Question: Well I have a strange problem. I set up my prestashop carrier with the settings as in the image:
Now when I checkout with an address belongs to country India( Which is in Asia continent), it says
> There is 1 error
1. There are no carriers that deliver to the address you selected.
Whats wrong with my configuration?
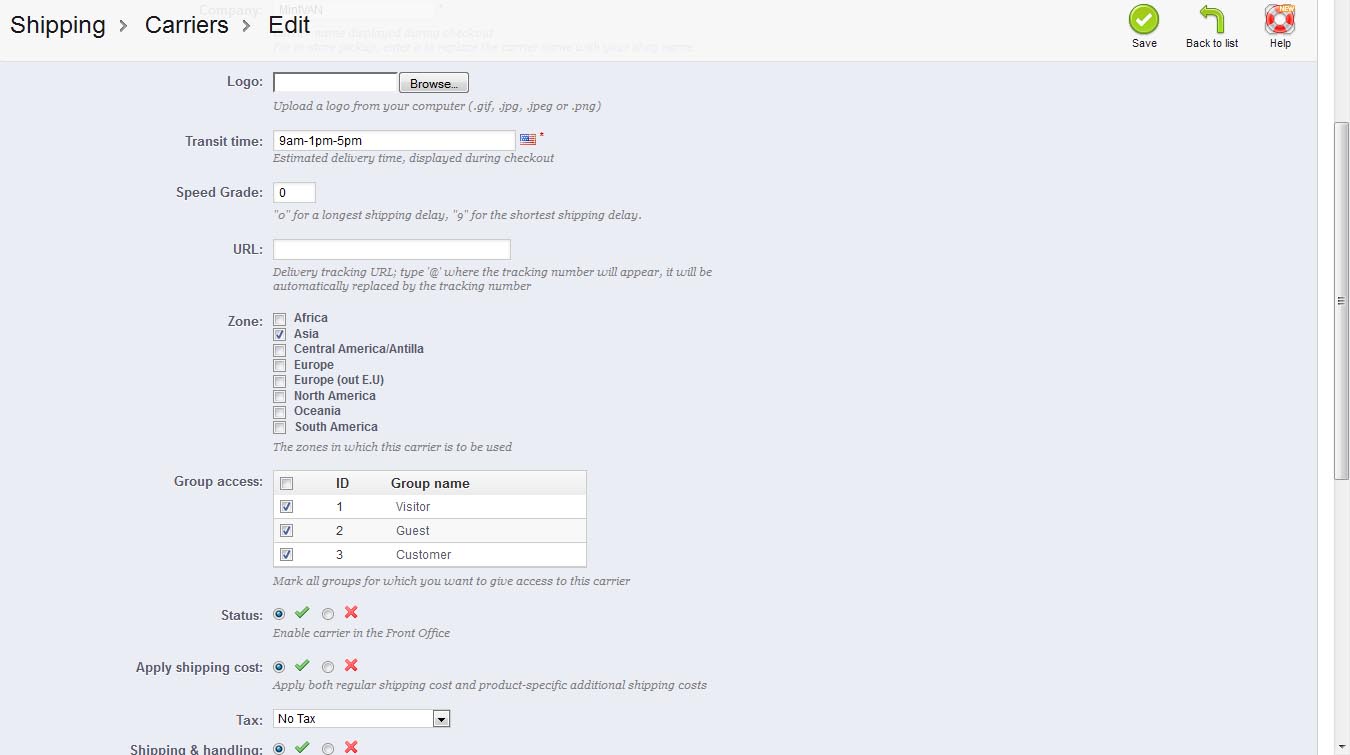
Answer: First go to shipping tab on header..then click on shipping submenu..Then scroll the page and come to bottom of the page.Now you can see ..Fees Tab.Select the carrier there and check whether Zone or range properly set for this carrier..i can share images with u but i dont have 10 reputations to share images..so sorry..but check in that way..that will help
or i think you have not set Price Range or Weight Range for your carrier..goto the shipping tab and click on Price Range or Weight Range submenu..and click on add new button to add Price Range or Weight Range..after that it will definitely show in the frontend